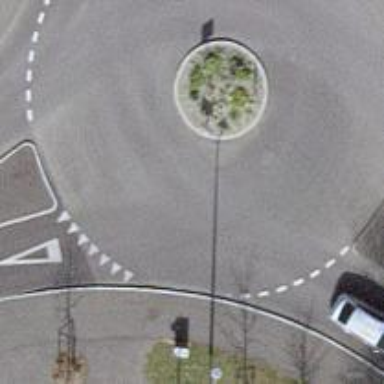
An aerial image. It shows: Tertiary road with asphalt surface leading to roundabout junction.